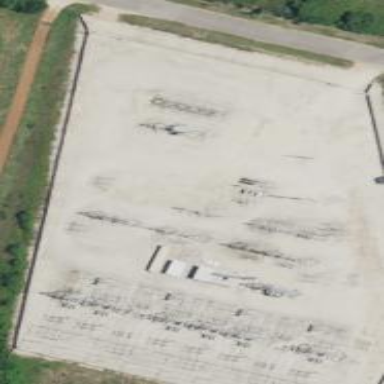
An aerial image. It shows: Fenced power substation at the transmission level.